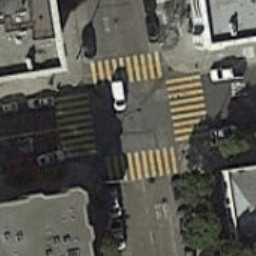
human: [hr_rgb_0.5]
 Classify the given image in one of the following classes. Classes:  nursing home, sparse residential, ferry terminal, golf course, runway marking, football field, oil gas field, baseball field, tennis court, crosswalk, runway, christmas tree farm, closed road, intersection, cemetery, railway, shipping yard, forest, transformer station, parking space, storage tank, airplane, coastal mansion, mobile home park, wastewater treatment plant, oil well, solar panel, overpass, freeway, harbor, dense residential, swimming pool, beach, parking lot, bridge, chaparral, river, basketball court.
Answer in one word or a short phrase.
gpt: crosswalk